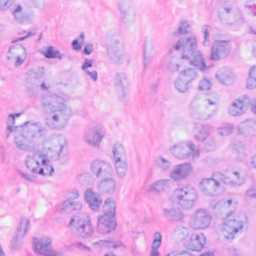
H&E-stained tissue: Breast